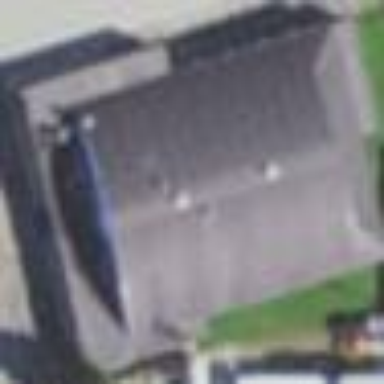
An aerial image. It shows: Building housing bowling alley.